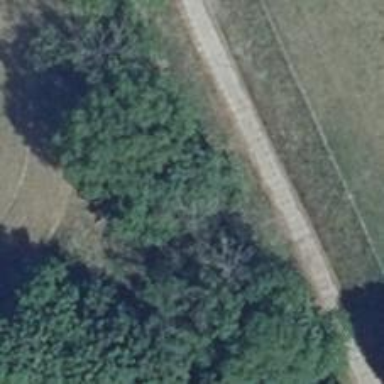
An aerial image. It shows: Row of deciduous broadleaved trees.